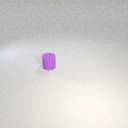
small purple rubber cylinder